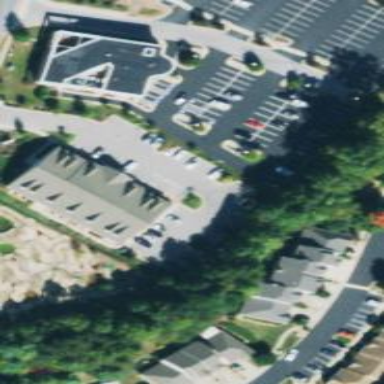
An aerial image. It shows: Office building with gabled roof.